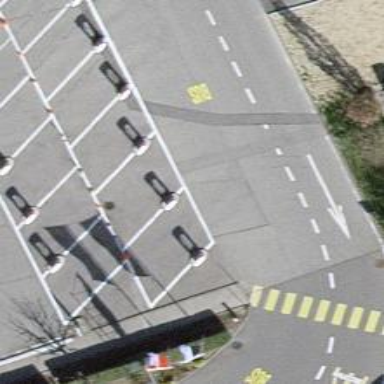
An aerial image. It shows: Charging station.